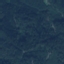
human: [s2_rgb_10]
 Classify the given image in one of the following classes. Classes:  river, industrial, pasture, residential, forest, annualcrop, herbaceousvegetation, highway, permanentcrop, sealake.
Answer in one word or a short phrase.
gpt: Forest